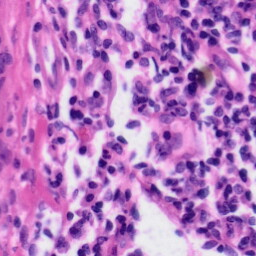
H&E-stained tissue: Tonsil